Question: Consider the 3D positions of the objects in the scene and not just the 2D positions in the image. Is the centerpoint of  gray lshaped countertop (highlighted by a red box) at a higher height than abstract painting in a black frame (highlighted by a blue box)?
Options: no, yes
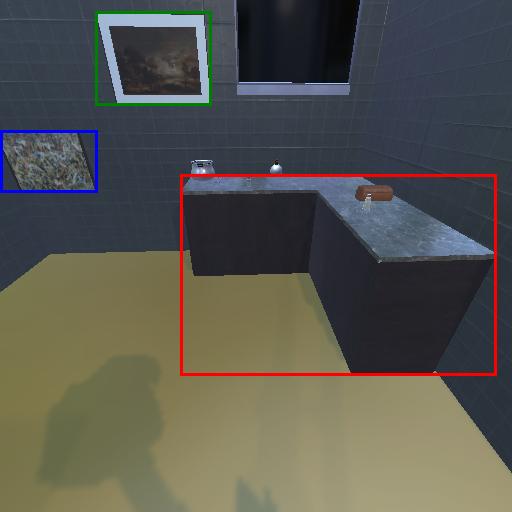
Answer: no